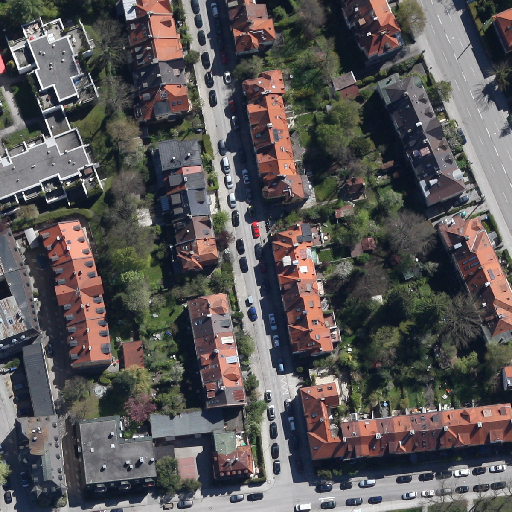
Referring expression: road marking